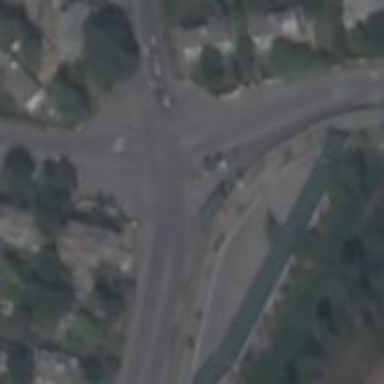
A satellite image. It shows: Crossing on the road.